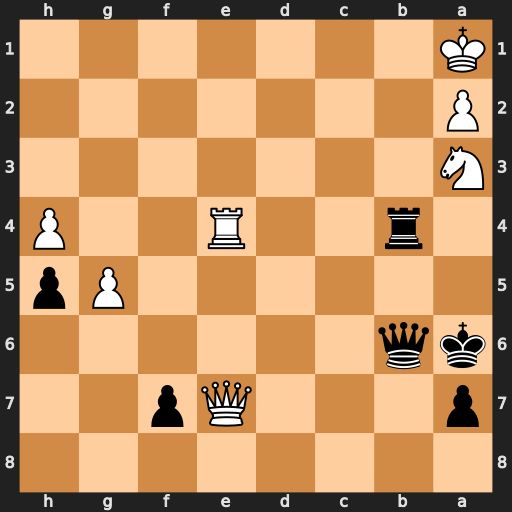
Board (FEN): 8/p3Qp2/kq6/6Pp/1r2R2P/N7/P7/K7
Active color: b
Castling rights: -
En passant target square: -
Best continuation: Qg1+ Nb1 Rxb1#